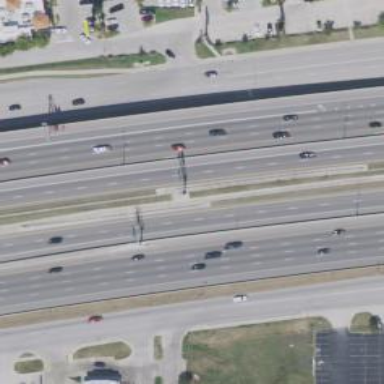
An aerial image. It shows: Motorway.